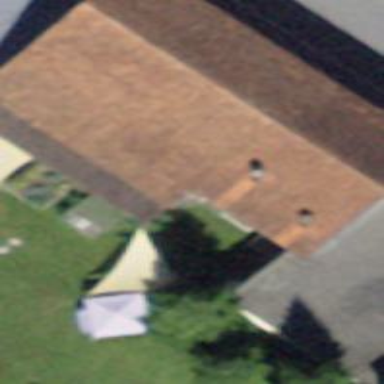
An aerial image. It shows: Simple and straightforward house.